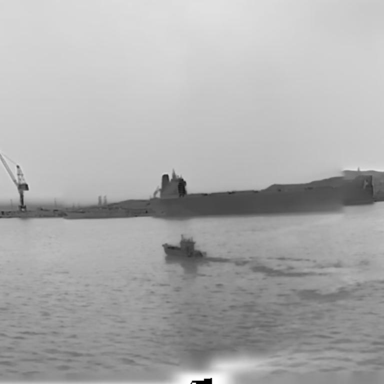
There are two objects shown in the infrared image, including a bulk_carrier, and a fishing_boat.